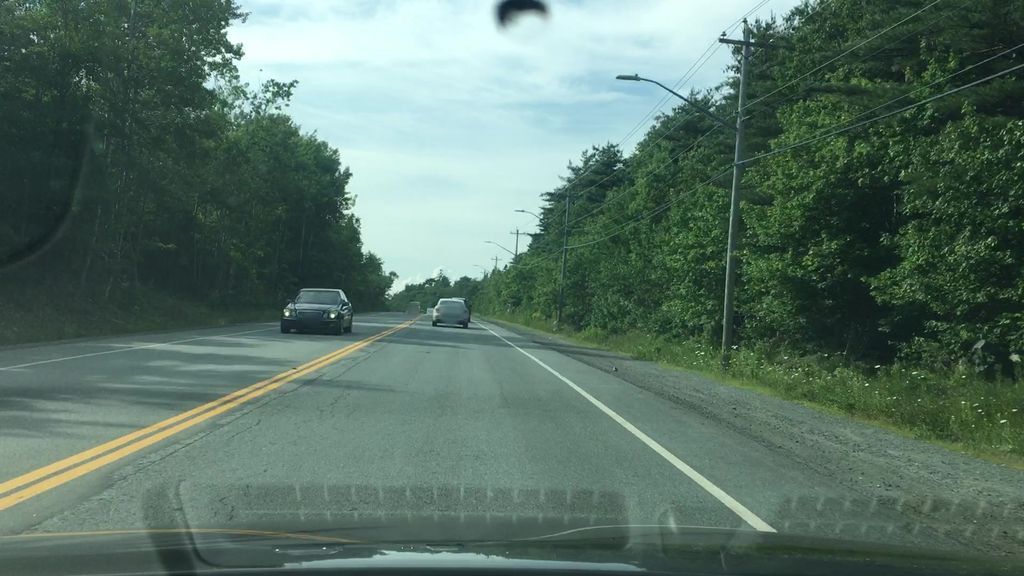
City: halifax